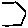
Label: hexagon